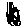
Label: house